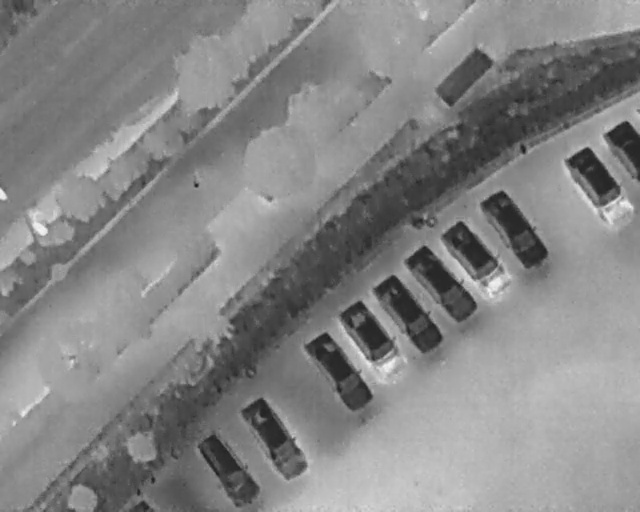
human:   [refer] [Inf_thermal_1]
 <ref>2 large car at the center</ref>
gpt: <box>[[56, 57, 70, 65, 142], [61, 51, 75, 59, 140]]</box>

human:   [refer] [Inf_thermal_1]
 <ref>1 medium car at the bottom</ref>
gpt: <box>[[29, 87, 41, 94, 141]]</box>

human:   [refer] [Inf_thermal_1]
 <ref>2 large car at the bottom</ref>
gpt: <box>[[35, 82, 50, 89, 145], [45, 69, 59, 76, 142]]</box>

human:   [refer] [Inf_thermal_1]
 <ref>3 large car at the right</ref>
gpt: <box>[[67, 46, 81, 54, 140], [73, 40, 87, 48, 144], [86, 32, 100, 40, 144]]</box>